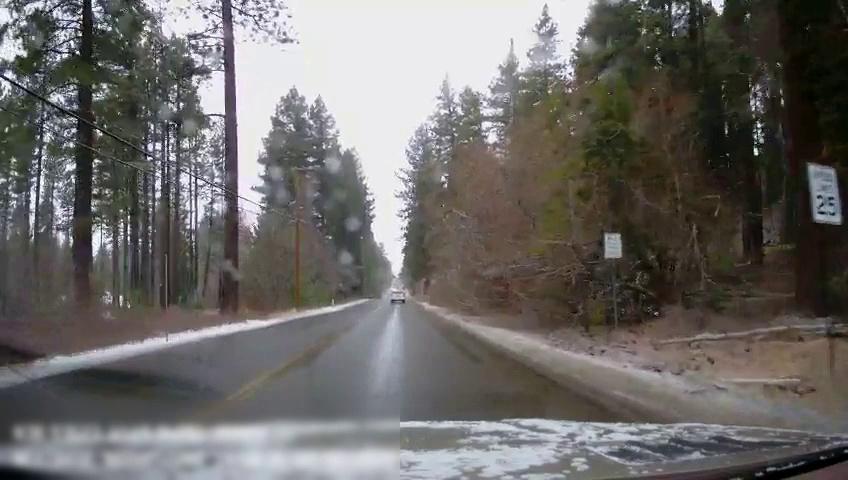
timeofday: Day
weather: Snowy
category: Vehicles | SUV
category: Drivable Space
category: Traffic | Signs